Question: Determine whether the two graphs given in the figure are isomorphic. If you think they are isomorphic, answer 1; if you think they are not isomorphic, answer 0.
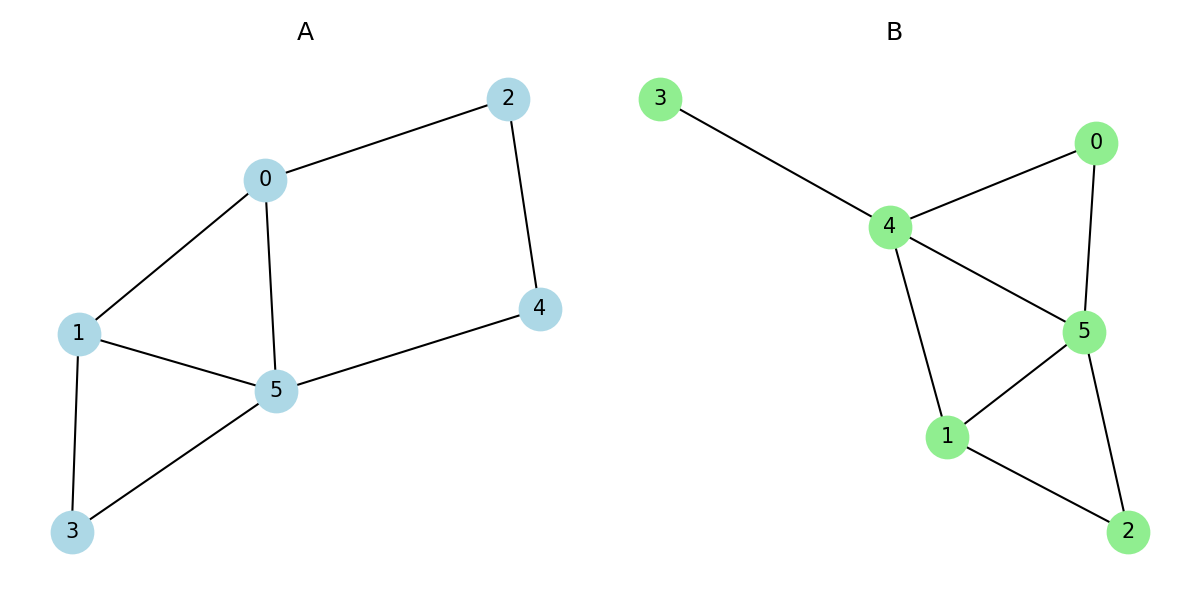
Answer: 0